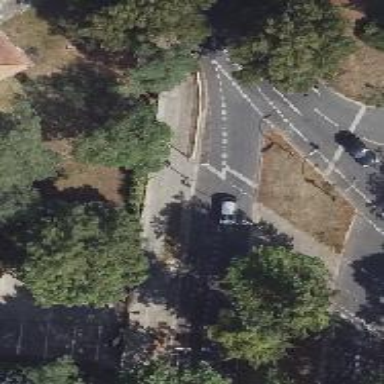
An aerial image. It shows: Tertiary road with asphalt surface. There is half-on-kerb parking on the right side of the road.